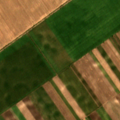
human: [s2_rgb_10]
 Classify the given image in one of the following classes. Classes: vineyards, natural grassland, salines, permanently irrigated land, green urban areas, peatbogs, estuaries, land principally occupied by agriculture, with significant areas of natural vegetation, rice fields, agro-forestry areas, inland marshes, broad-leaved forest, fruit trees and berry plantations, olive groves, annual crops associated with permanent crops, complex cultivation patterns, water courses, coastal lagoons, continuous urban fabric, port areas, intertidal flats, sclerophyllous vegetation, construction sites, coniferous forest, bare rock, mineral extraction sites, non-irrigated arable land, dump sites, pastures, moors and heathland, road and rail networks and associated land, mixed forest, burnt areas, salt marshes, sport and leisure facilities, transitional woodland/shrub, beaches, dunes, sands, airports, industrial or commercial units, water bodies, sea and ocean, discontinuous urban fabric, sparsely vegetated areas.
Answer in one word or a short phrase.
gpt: non-irrigated arable land